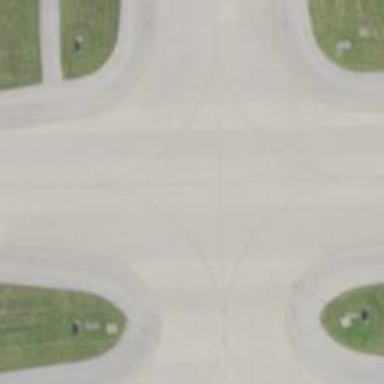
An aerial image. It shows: View of taxiway at the airport.